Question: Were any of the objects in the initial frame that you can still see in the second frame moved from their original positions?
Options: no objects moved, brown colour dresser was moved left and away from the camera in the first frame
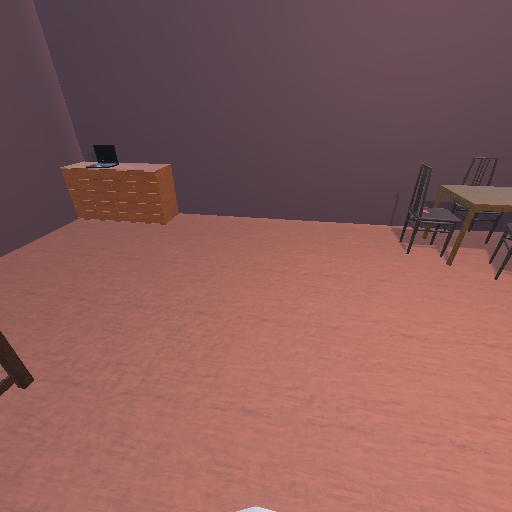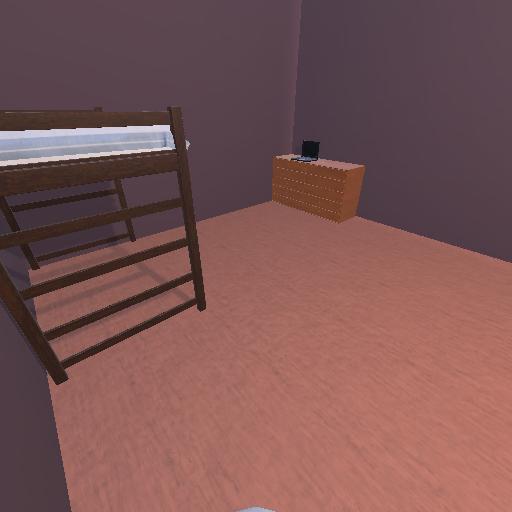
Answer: no objects moved